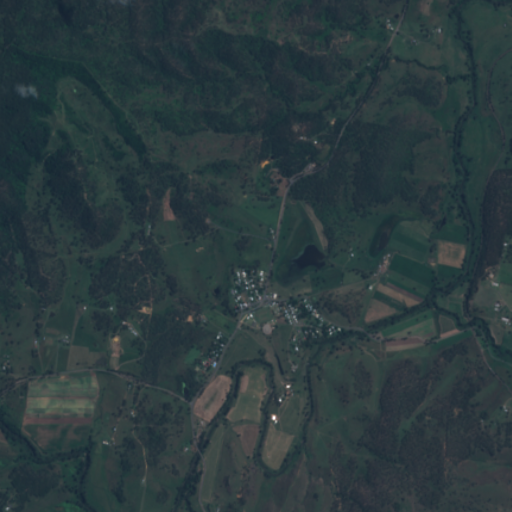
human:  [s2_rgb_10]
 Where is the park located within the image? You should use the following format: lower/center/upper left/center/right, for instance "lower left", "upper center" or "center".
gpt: The park is located in the lower center of the image.
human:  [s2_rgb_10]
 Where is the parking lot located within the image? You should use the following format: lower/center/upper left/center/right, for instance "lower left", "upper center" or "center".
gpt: The parking lot is located in the center of the image.
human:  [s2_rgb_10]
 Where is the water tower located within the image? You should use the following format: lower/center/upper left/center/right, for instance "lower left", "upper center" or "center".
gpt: The water tower is located in the lower center of the image.
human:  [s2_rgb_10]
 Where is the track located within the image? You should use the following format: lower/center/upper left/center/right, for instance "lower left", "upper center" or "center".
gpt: There is no track in the image.